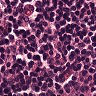
Metastatic tissue present: no